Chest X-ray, PA view. Patient: 70 years old, sex M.
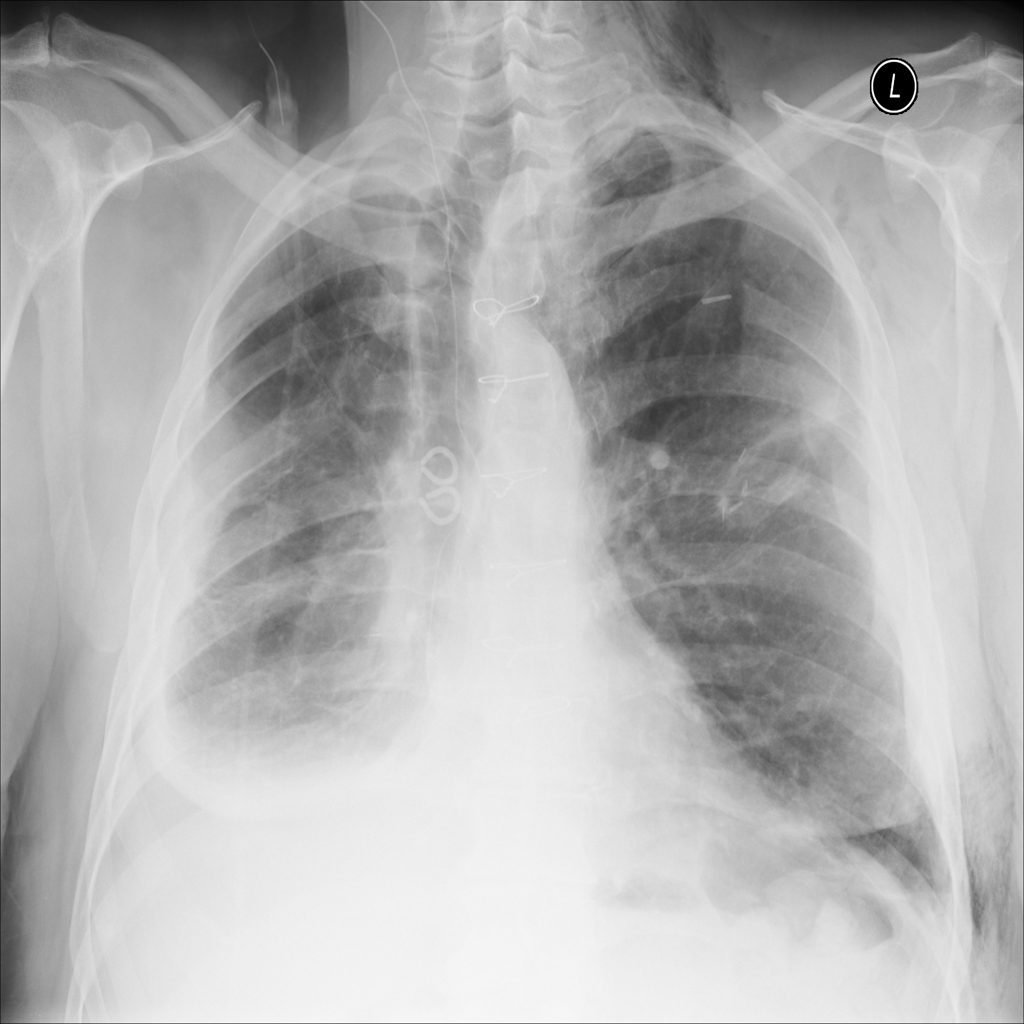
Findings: No Finding